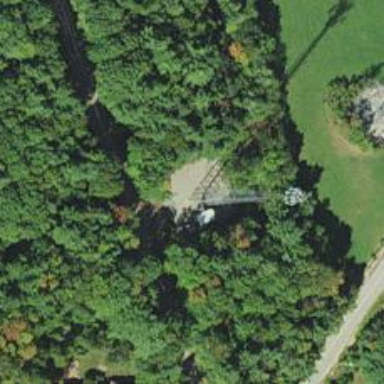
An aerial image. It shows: Communication mast tower.